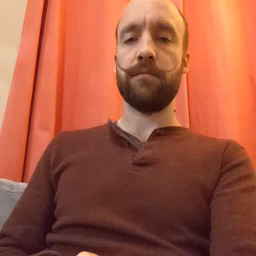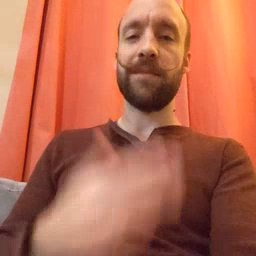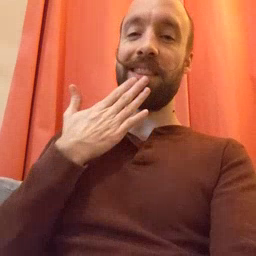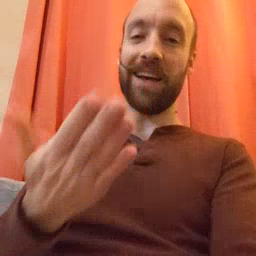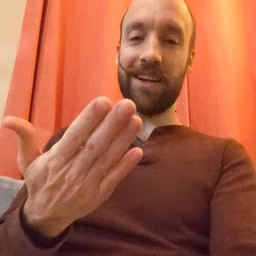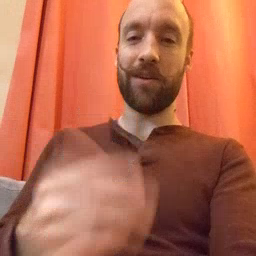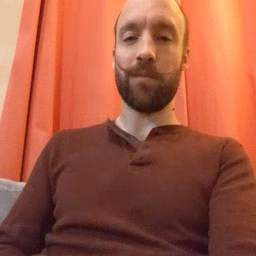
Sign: thankyou